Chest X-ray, PA view. Patient: 51 years old, sex F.
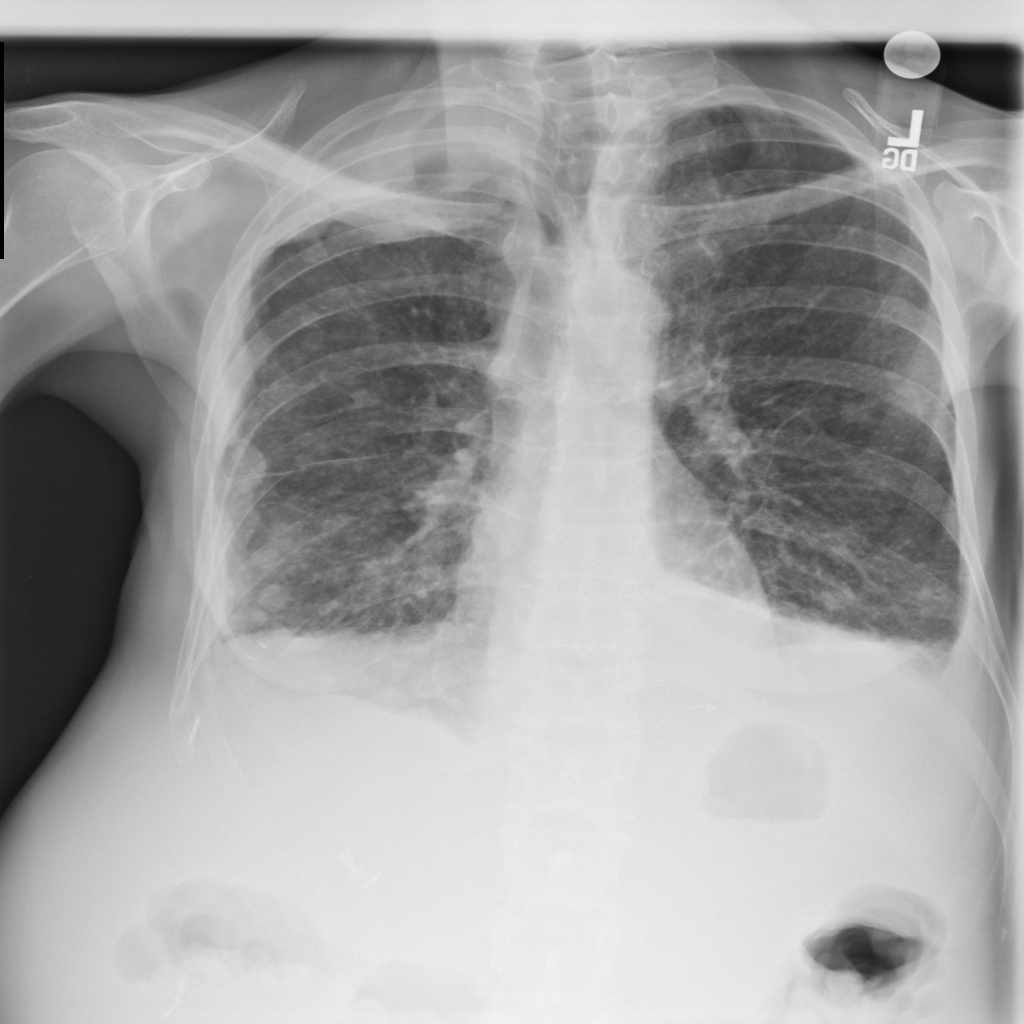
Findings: Infiltration, Mass